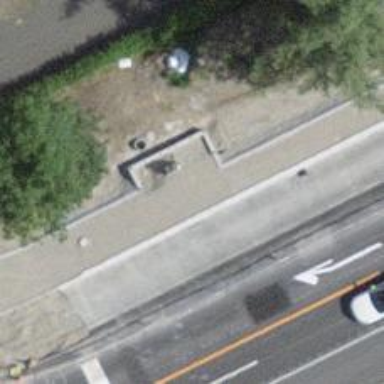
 serving as platform for public transportation."